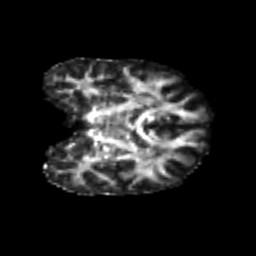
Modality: FA
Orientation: coronal
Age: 22
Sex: female
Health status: healthy
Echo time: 0.074 s